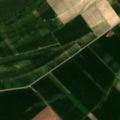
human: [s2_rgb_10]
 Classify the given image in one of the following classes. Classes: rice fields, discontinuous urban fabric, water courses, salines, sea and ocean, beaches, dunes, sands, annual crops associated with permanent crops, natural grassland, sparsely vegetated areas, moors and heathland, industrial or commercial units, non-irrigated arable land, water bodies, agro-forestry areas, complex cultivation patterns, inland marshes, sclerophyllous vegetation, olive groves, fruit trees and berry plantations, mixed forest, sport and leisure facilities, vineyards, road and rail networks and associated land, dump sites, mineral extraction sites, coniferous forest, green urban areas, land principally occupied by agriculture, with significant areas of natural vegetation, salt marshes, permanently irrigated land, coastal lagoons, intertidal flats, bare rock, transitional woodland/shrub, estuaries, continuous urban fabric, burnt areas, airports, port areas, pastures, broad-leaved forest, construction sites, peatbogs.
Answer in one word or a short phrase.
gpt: non-irrigated arable land